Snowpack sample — Snodgrass Mountain, Crested Butte, Colorado (2/4/25, 12:06 PM MST)
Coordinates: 38.923, -106.968
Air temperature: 35 °F
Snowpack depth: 80 cm
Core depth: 80 cm
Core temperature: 32 °F
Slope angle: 14°, slope face: 78°
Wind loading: low
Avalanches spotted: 0
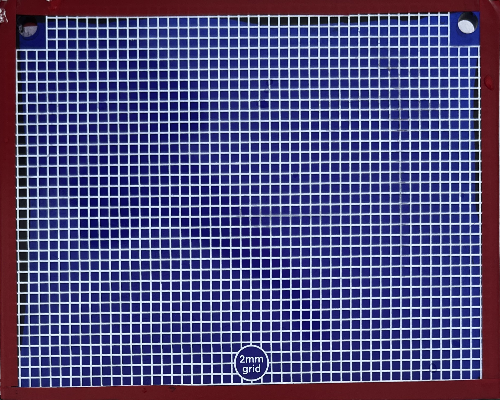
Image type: profile
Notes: No avalanches nearby, unusually warm weather for the last month reported by residents, Collected 25 yards from treeline